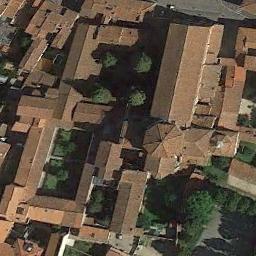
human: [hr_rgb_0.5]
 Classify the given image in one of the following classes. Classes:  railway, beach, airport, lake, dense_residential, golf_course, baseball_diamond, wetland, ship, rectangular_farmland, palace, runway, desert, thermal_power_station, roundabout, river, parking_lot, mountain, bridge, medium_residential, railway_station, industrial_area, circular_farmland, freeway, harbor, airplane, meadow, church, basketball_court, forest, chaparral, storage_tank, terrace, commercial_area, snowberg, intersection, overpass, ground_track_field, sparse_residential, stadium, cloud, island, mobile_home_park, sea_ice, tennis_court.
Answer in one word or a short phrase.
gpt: church